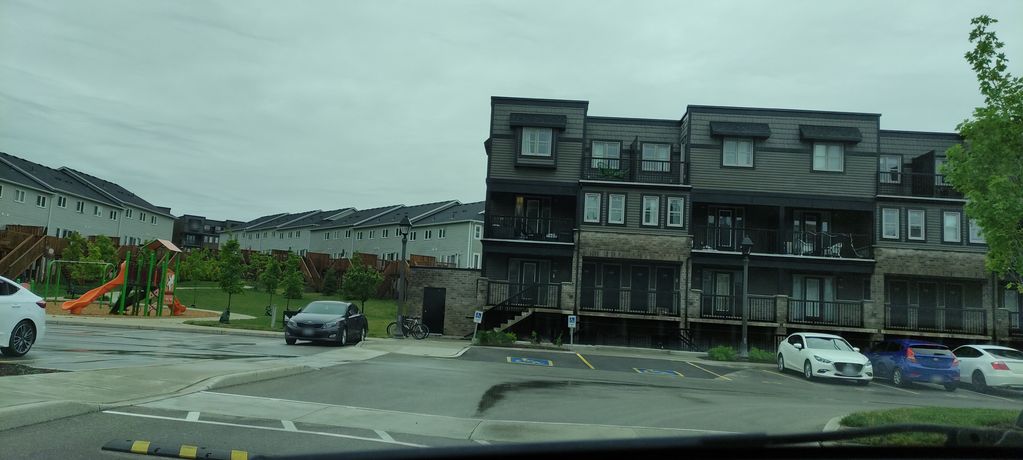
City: kitchener-waterloo